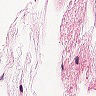
Metastatic tissue present: no